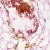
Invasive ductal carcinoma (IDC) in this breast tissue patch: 0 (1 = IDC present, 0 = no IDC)